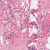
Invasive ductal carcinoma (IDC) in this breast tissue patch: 0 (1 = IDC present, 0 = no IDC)